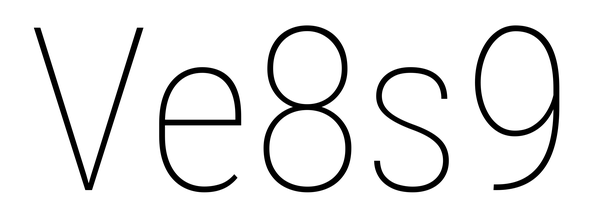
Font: Roboto_Condensed_Thin